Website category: book
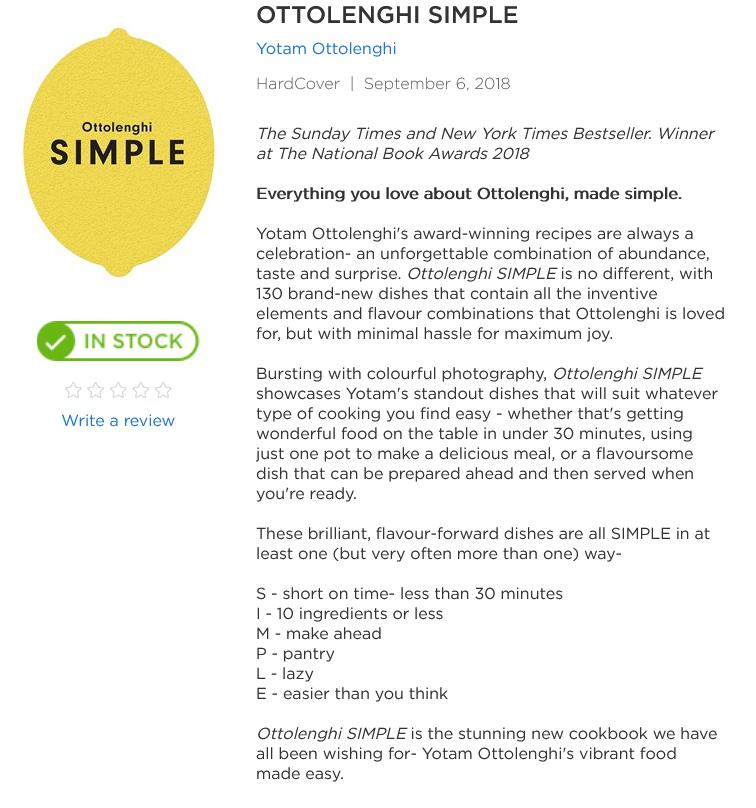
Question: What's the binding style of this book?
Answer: HardCover

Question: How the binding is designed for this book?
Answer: HardCover

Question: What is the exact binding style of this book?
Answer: HardCover

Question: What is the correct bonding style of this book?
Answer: HardCover

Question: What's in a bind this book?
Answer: HardCover

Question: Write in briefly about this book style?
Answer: HardCover

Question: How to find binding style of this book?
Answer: HardCover

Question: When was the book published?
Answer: September 6, 2018

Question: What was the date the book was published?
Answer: September 6, 2018

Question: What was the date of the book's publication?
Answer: September 6, 2018

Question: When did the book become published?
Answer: September 6, 2018

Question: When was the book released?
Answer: September 6, 2018

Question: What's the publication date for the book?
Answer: September 6, 2018